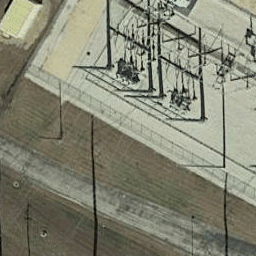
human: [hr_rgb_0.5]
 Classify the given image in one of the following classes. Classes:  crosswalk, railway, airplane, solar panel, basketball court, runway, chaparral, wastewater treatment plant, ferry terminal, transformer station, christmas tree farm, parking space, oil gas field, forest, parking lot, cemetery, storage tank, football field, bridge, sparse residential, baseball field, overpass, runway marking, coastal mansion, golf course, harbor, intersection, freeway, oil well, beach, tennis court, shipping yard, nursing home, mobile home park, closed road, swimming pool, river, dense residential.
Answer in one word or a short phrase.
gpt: transformer station